Aerial crown-view tile of a tropical tree (Barro Colorado Island, Panama), acquired 20250217:
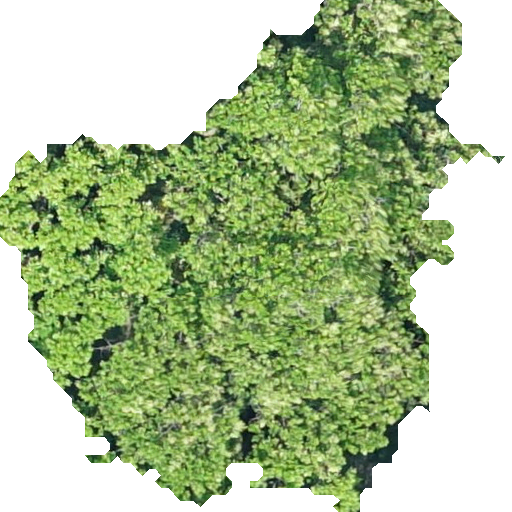
Species: Anacardium excelsum
GBIF accepted scientific name: Anacardium excelsum
Crown area: 235.861 m²